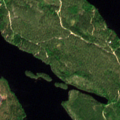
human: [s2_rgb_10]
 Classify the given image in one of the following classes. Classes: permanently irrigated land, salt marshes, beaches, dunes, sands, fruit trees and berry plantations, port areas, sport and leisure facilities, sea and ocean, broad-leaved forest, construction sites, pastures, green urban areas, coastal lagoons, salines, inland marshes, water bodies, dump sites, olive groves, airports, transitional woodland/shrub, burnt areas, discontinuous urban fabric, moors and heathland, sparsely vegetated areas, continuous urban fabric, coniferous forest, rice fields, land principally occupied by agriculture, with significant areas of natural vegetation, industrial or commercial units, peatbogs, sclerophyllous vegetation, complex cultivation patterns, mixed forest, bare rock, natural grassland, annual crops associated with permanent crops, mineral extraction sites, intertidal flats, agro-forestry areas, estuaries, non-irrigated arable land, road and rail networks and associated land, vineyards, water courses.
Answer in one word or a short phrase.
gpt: coniferous forest, water bodies